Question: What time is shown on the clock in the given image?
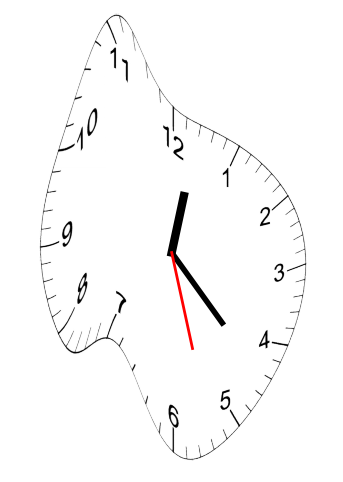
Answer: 12:22:27